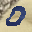
Label: 0